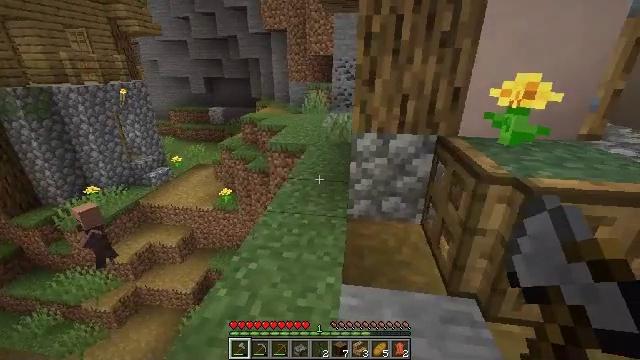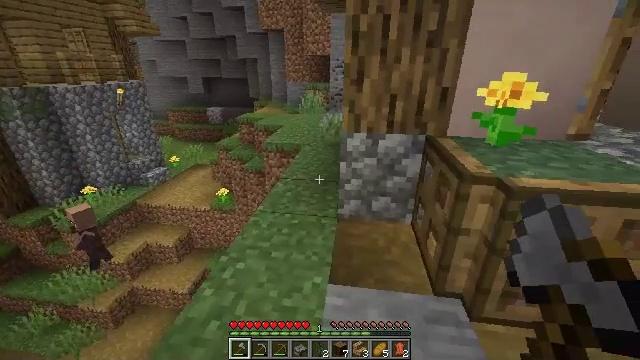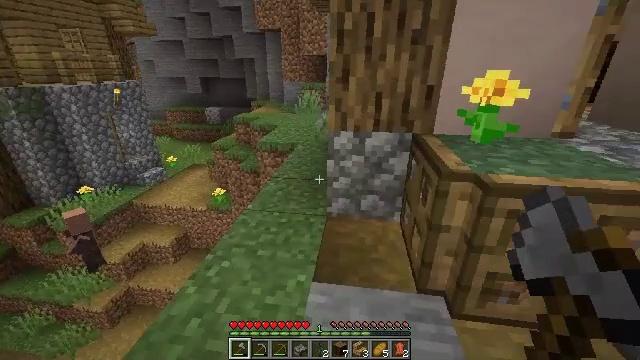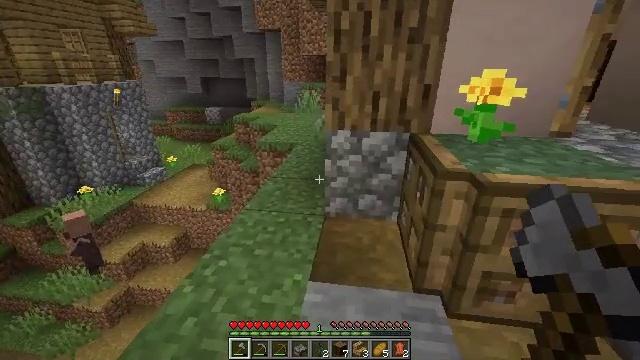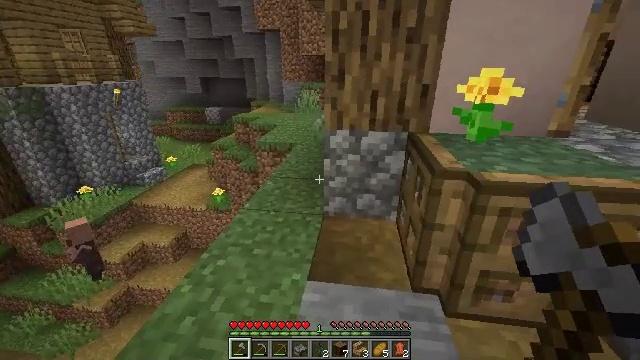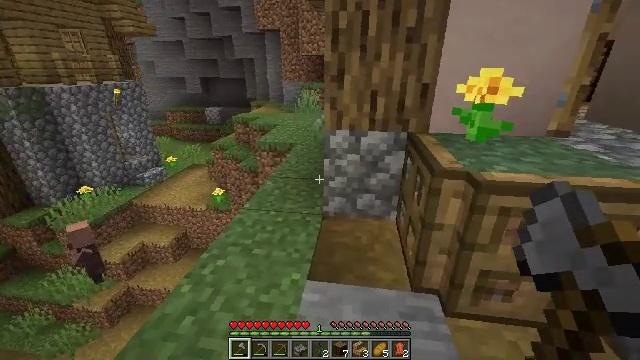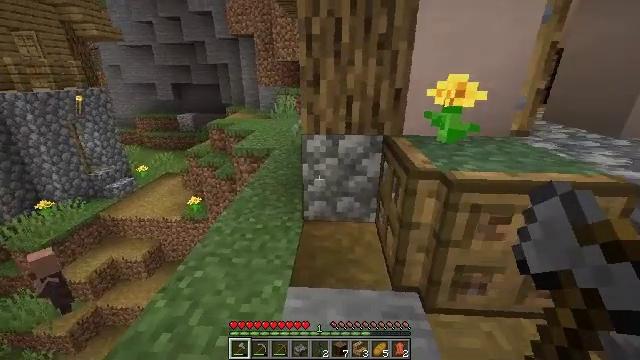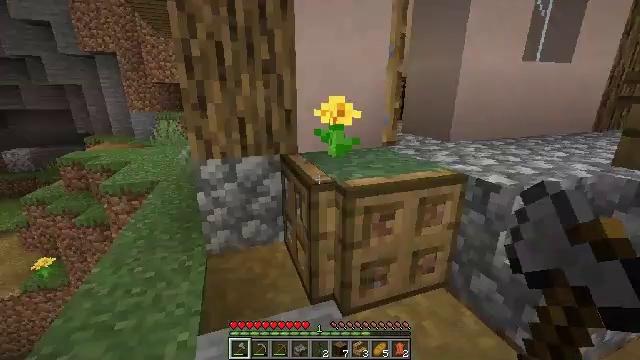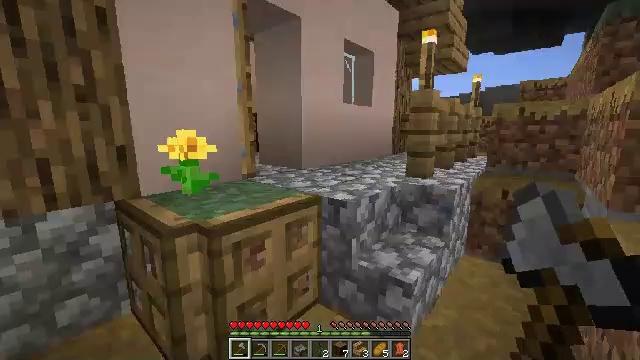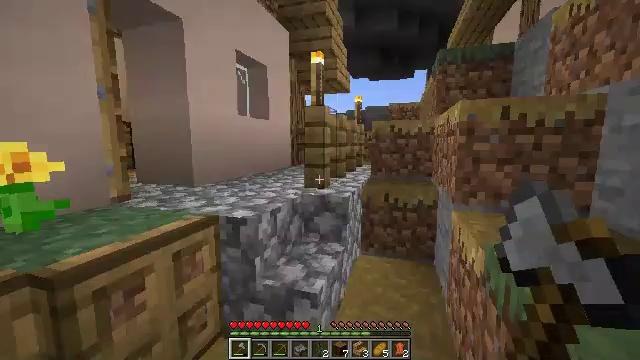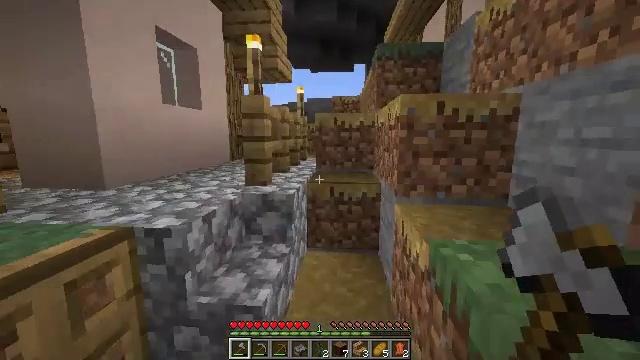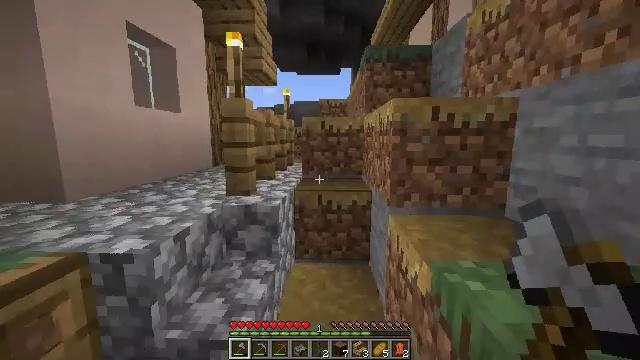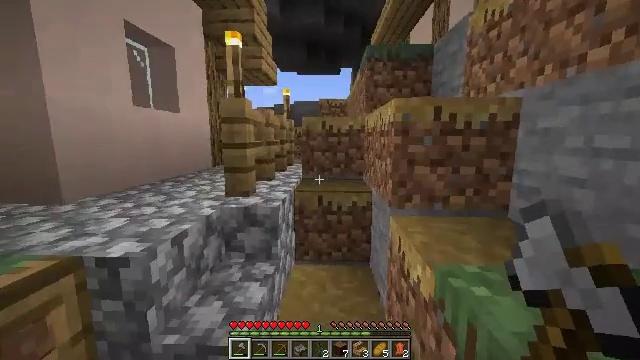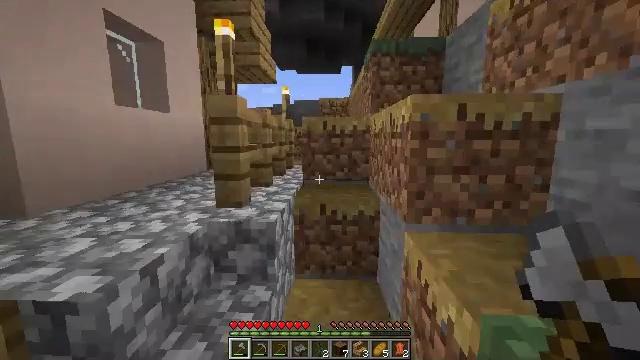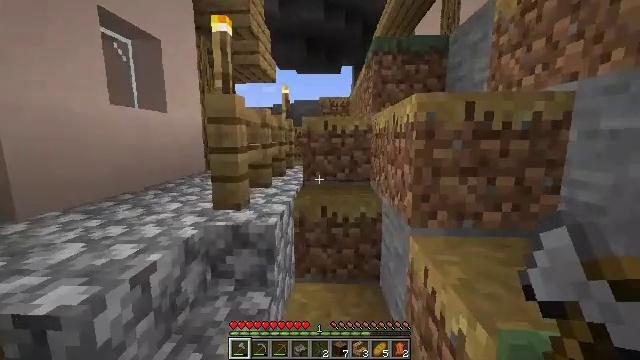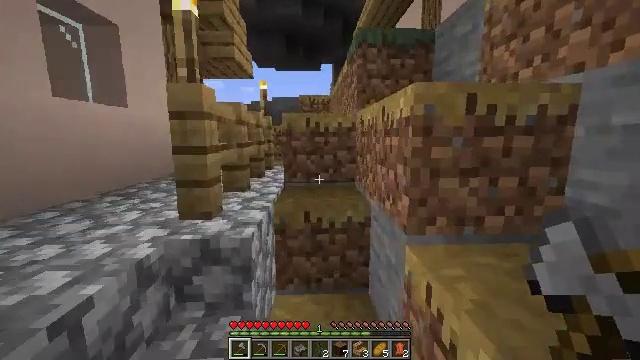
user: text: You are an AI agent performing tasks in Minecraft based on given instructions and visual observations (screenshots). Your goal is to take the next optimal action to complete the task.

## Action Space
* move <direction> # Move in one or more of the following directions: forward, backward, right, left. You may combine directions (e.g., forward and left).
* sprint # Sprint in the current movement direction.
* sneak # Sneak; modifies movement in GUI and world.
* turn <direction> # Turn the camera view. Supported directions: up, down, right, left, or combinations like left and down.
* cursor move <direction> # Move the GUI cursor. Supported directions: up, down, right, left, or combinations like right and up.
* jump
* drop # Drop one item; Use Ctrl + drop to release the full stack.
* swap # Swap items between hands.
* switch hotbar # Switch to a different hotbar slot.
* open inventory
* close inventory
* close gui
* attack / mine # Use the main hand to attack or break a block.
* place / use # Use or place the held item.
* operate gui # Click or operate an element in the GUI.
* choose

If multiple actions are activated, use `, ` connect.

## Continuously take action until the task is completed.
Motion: motion action
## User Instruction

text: Attack the fletching table to break it.
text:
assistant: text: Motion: no_op
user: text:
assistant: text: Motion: no_op
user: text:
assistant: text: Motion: no_op
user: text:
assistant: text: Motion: no_op
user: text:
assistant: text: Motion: no_op
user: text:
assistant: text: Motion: turn right and up
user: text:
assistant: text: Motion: turn right and up
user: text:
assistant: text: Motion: turn right and up
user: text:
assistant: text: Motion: move forward, turn right and up
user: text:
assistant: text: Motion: move forward, turn right and down
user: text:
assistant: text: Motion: move forward, turn right
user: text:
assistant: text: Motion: move forward
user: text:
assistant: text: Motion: move forward
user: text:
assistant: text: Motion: move forward
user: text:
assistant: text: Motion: move forward, turn right
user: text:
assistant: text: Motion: move forward, turn right and up
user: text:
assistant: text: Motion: move forward, turn right
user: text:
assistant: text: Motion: move forward, sprint, turn right
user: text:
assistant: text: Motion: move forward, sprint, turn left
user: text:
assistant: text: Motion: move forward, sprint, turn left
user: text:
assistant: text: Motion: move forward, sprint, turn left and down
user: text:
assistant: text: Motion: move forward, sprint, turn left and down
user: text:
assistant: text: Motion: move forward, sprint, turn left, jump
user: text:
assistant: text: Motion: move forward, sprint, jump
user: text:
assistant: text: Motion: move forward, sprint, jump
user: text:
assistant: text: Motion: move forward, sprint, turn up, jump
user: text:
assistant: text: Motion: move forward, sprint, turn up, jump
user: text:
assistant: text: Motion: move forward, sprint, turn up, jump
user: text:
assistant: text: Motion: move forward, sprint, jump
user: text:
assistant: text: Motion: move forward, sprint, turn left, jump